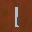
Label: 1